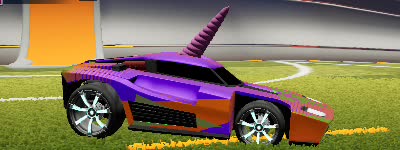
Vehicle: breakout